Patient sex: M
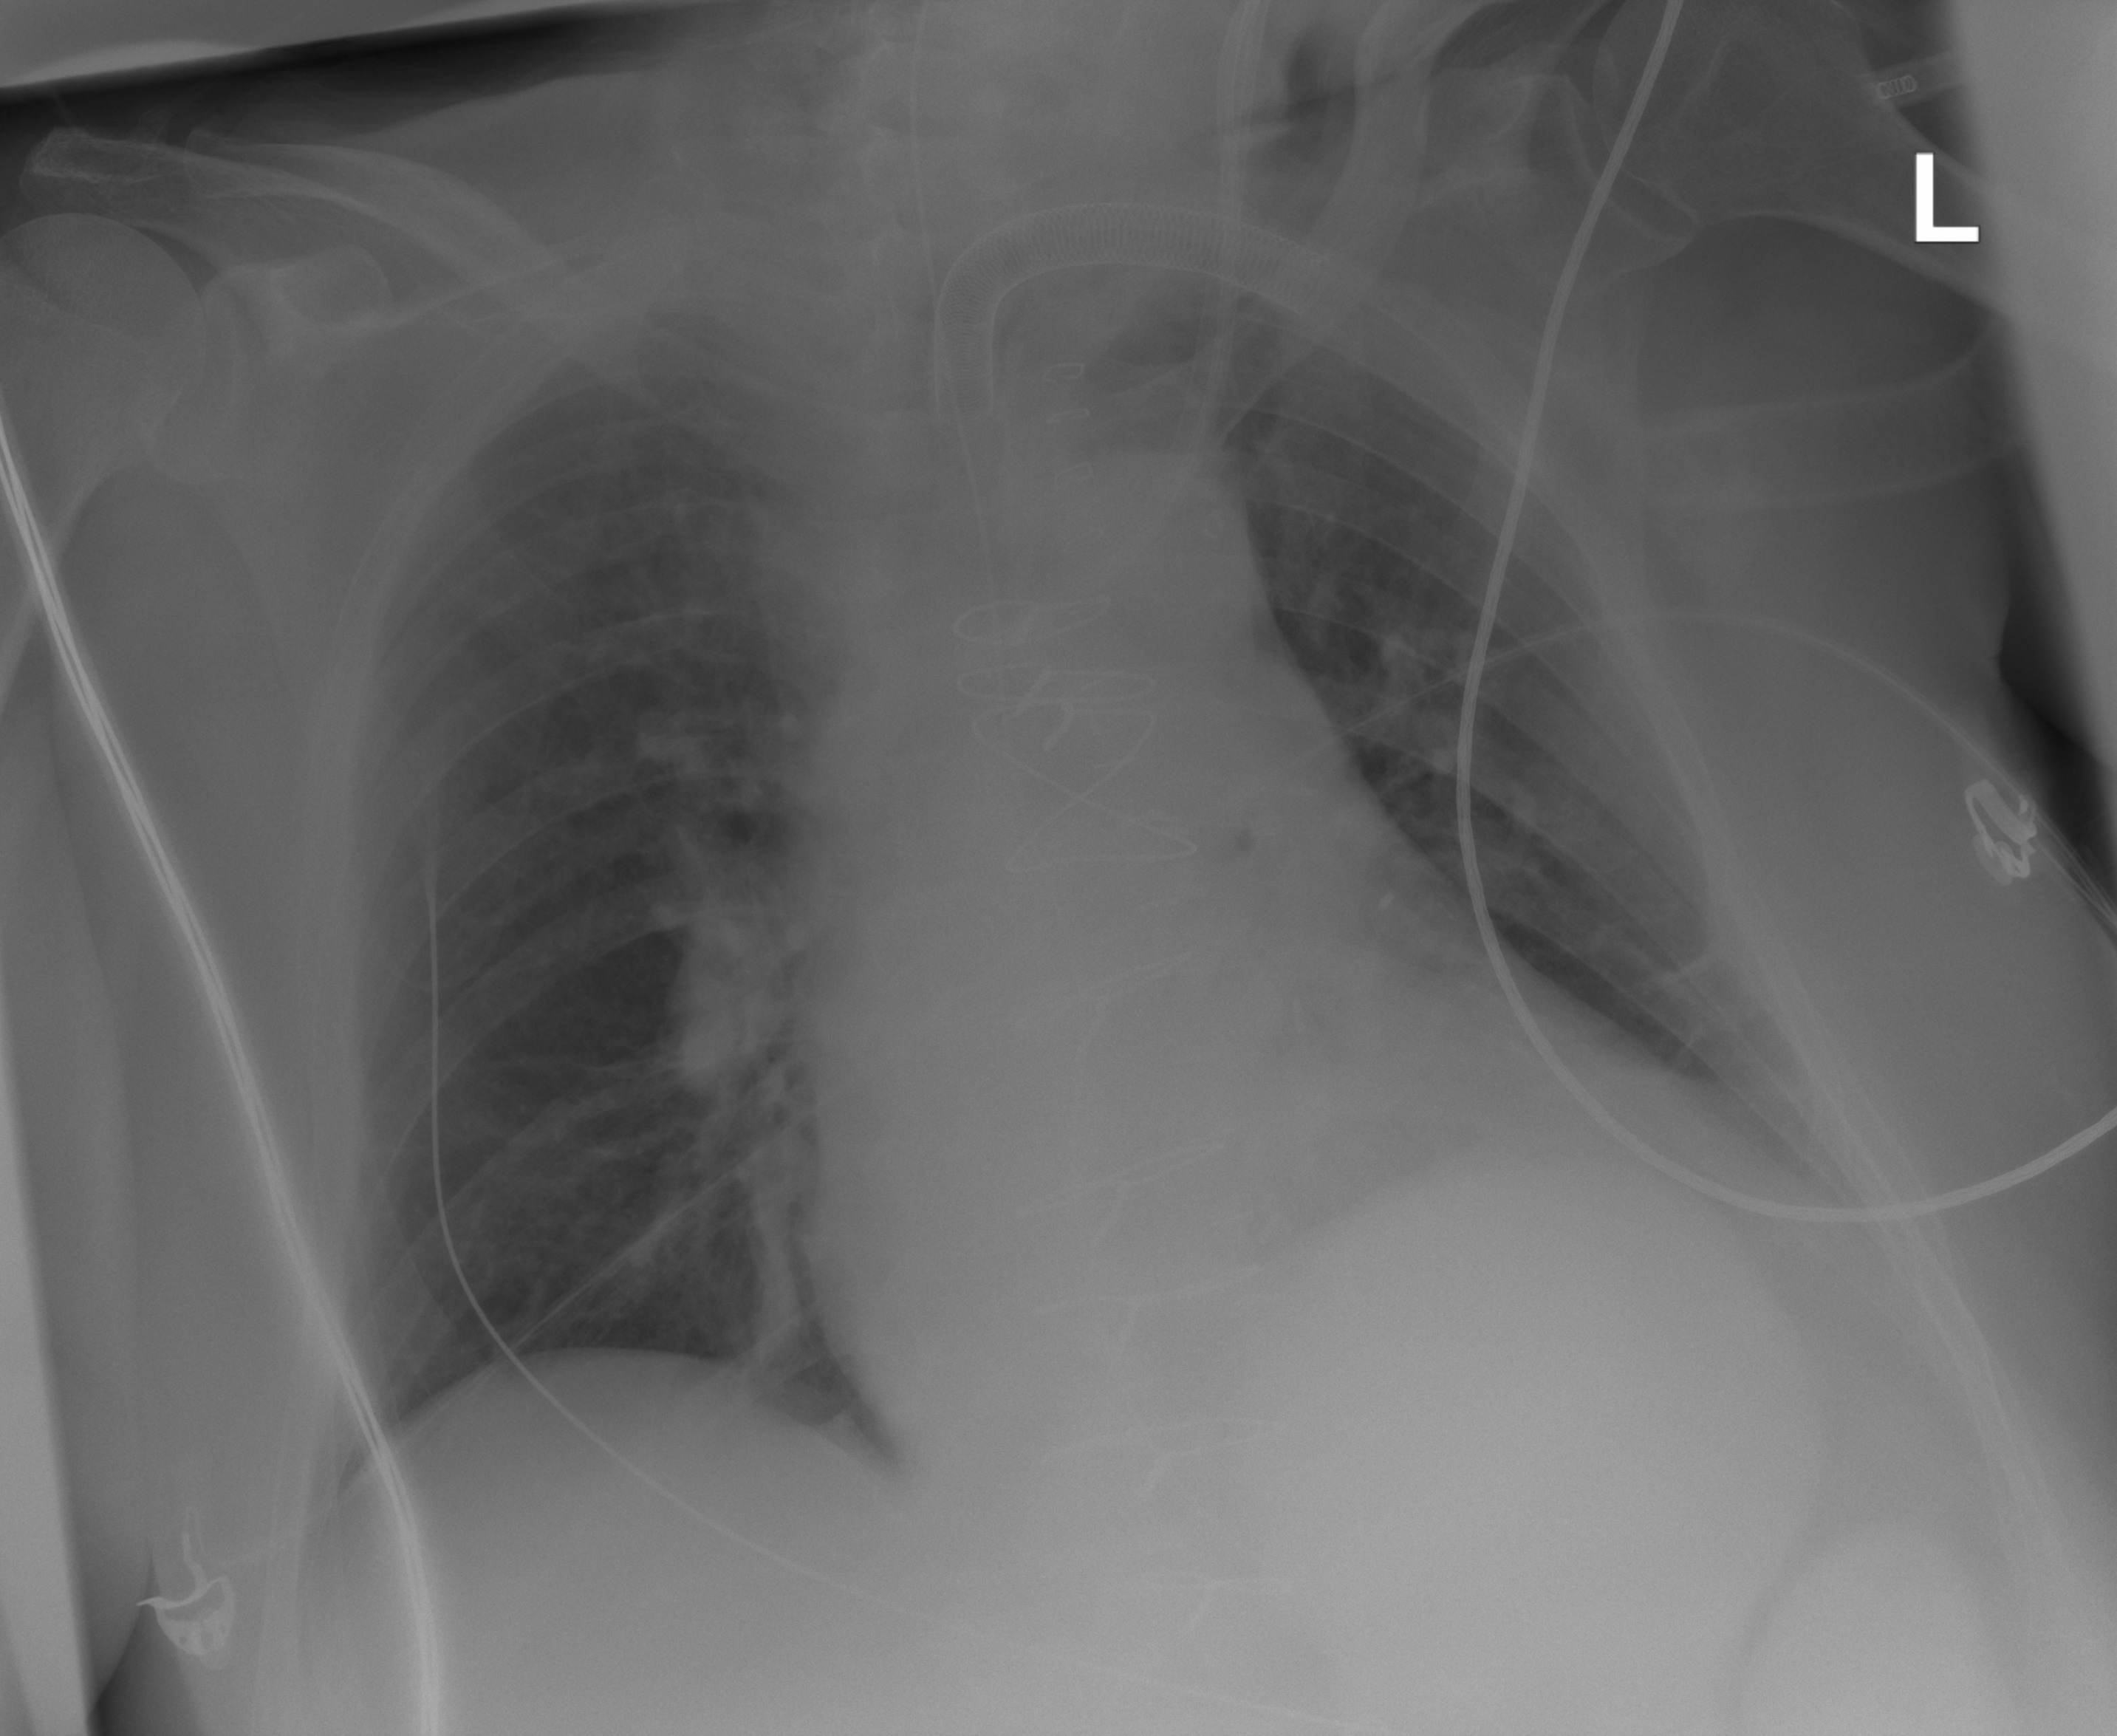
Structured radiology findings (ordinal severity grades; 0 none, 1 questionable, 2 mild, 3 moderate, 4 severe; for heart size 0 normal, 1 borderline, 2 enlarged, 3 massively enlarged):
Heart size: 2
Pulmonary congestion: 2
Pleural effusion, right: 0
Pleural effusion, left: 0
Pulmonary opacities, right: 0
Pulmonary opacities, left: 0
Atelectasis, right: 0
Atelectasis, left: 0